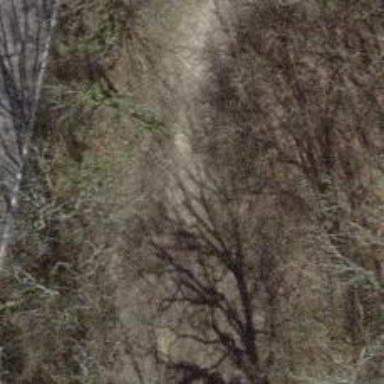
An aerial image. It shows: Footway along the road.